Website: ulta-beauty
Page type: billing-address
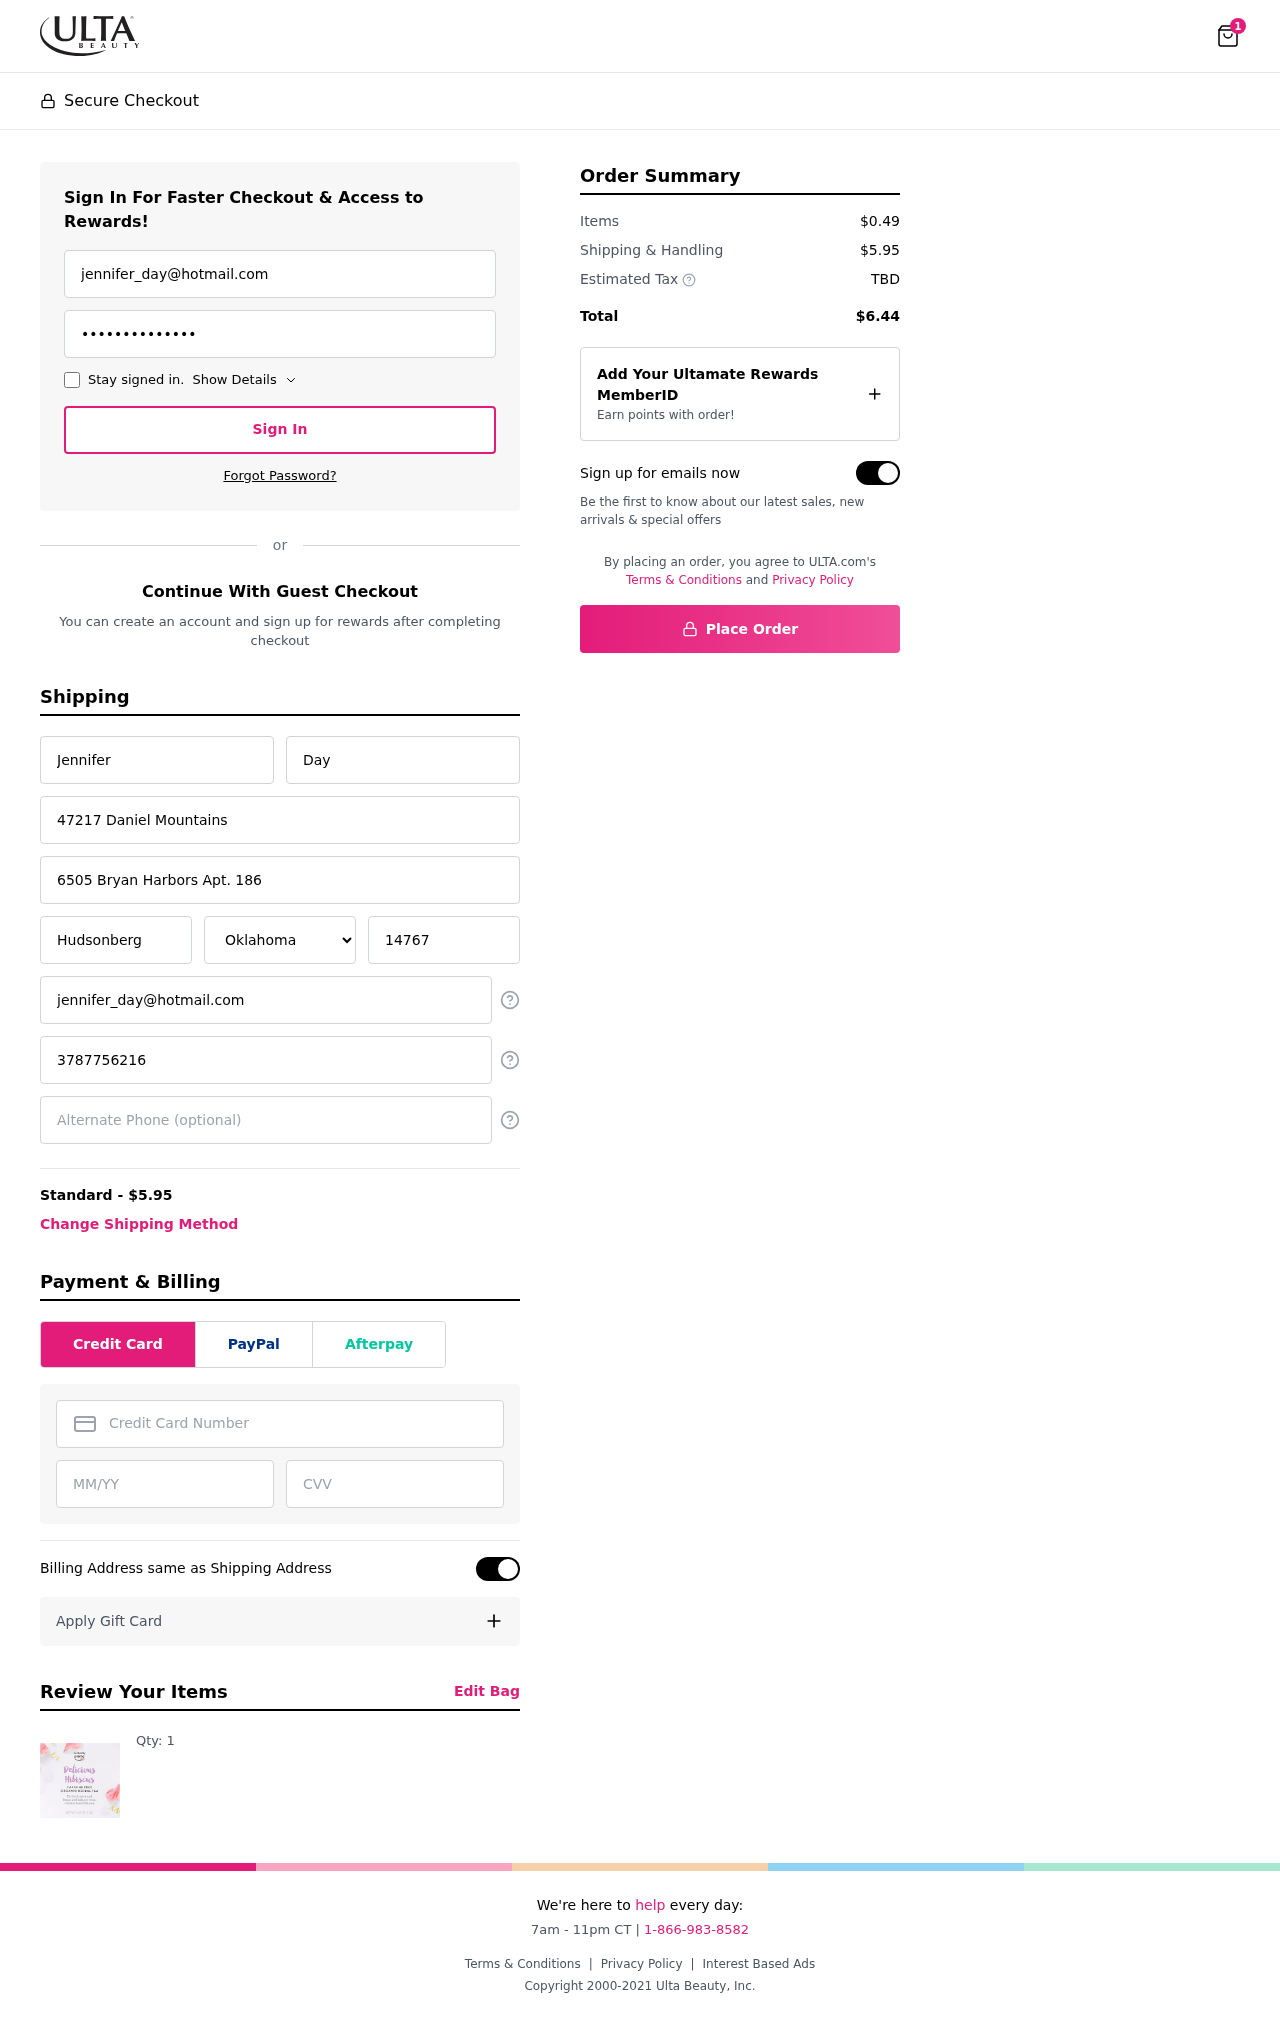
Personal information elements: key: PII_STATE
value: Oklahoma
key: PII_EMAIL
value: jennifer_day@hotmail.com
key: PII_FIRSTNAME
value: Jennifer
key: PII_LASTNAME
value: Day
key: PII_STREET
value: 47217 Daniel Mountains
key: PII_STREET2
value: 6505 Bryan Harbors Apt. 186
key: PII_CITY
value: Hudsonberg
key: PII_POSTCODE
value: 14767
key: PII_PHONE
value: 3787756216
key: PII_CARD_NUMBER
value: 6011 8271 9181 6271
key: PII_CARD_EXPIRY
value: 08/27
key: PII_CARD_CVV
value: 417
Product elements: key: PRODUCT1_QUANTITY
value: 1
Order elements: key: ORDER_NUM_ITEMS
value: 1
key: ORDER_SHIPPING_COST
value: $5.95
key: ORDER_SUBTOTAL
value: $0.49
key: ORDER_TOTAL
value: $6.44